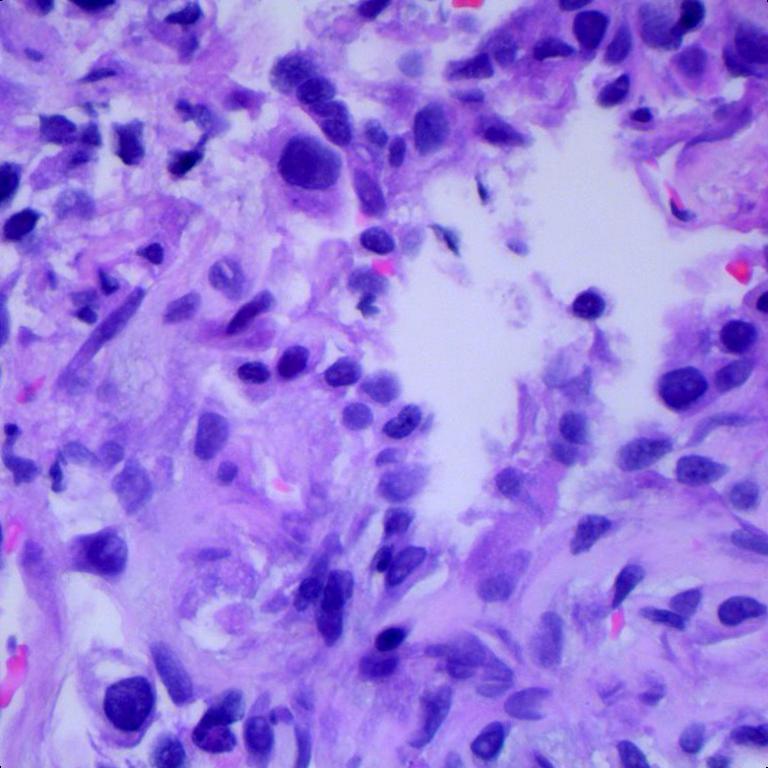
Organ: lung
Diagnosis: adenocarcinomas